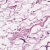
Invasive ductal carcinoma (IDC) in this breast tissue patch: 0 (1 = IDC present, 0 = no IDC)